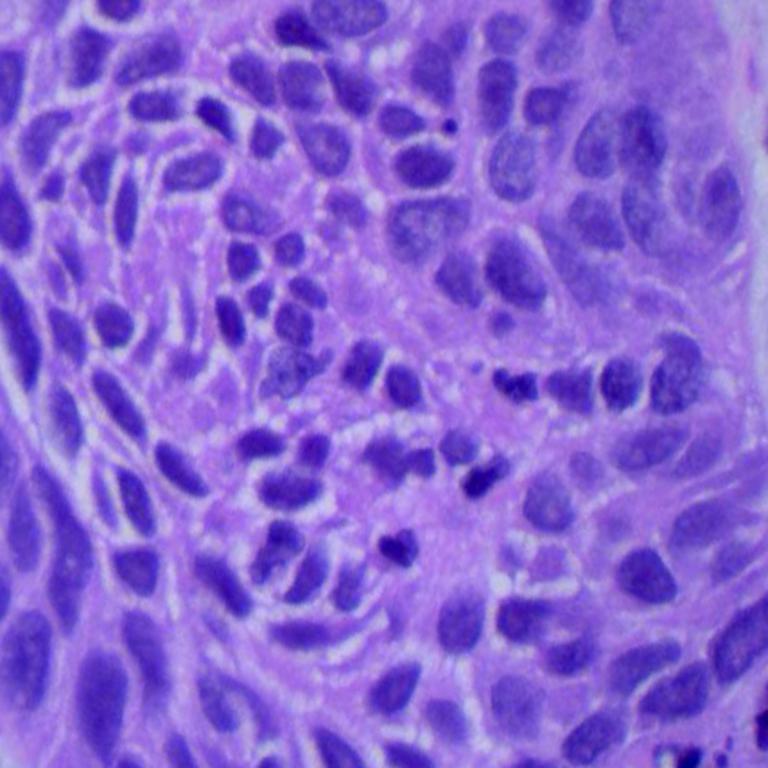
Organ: lung
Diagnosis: squamous carcinomas